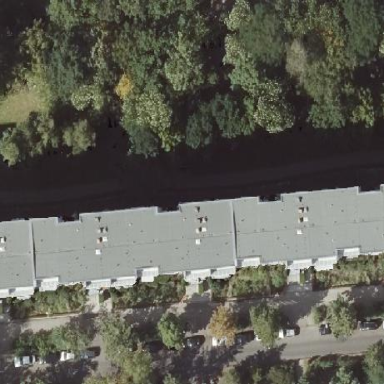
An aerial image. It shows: Apartment building with flat roof.